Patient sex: M
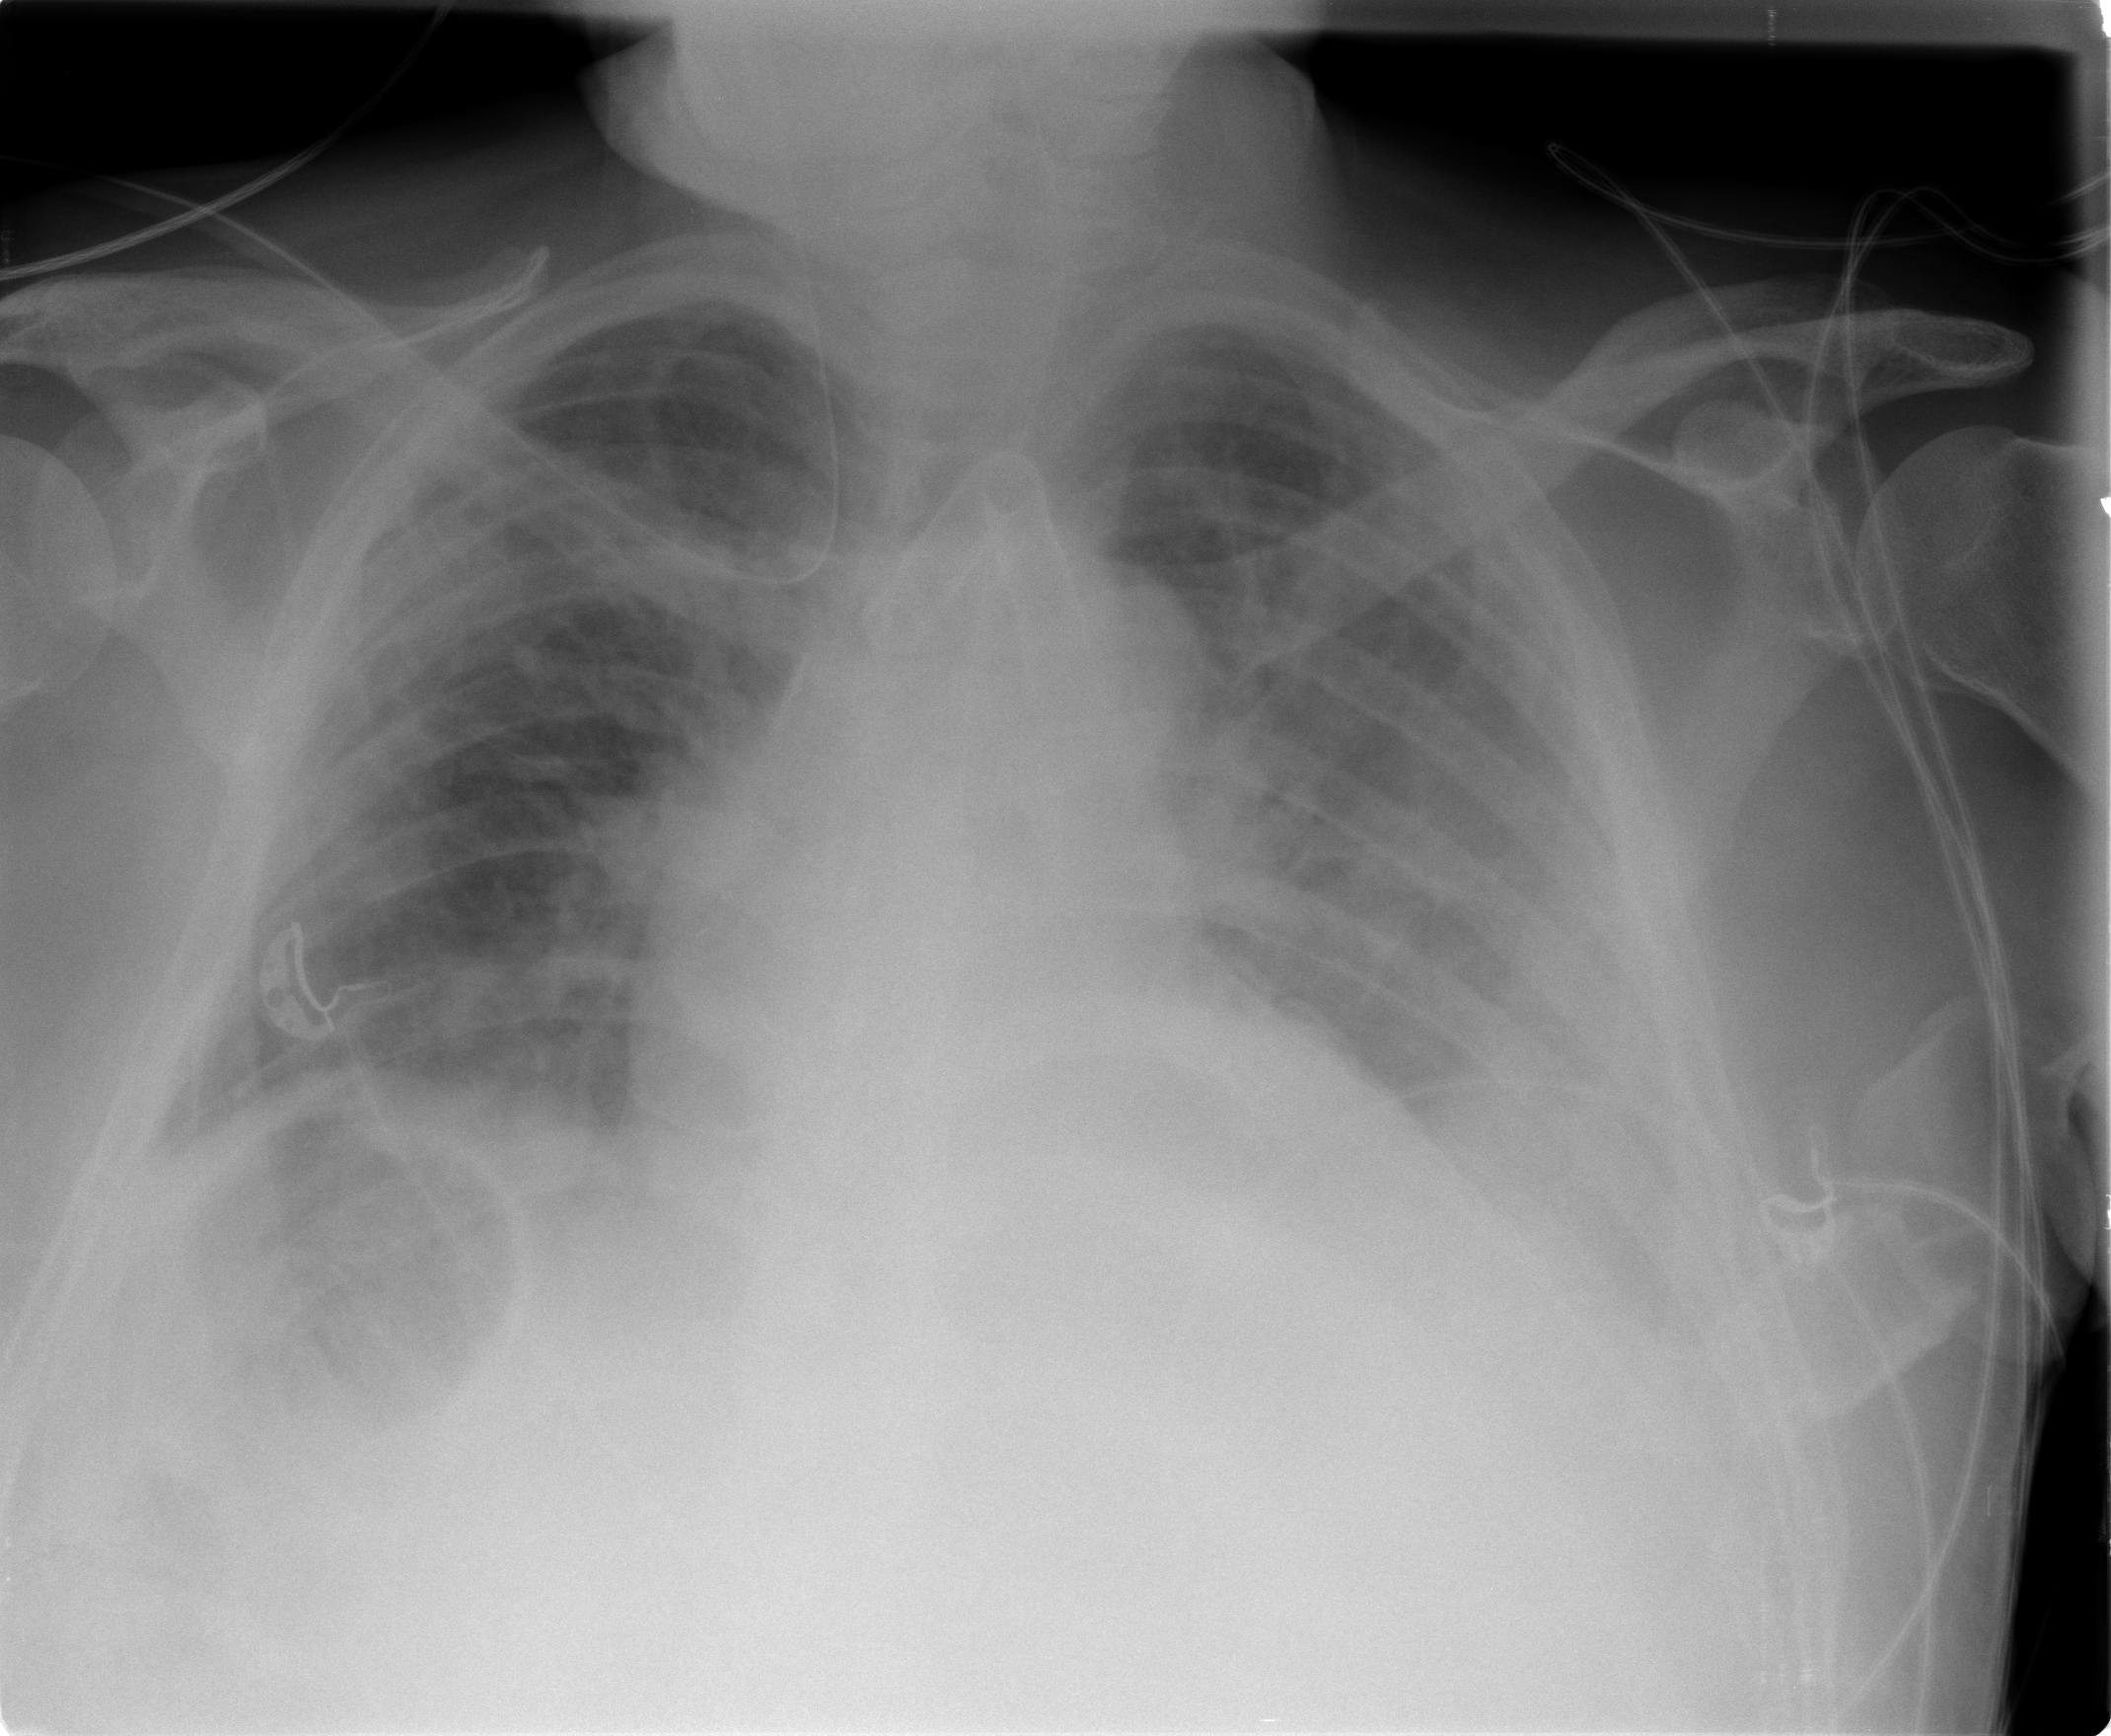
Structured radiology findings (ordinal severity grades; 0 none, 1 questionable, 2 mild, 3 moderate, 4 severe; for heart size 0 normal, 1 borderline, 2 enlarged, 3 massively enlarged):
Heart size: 2
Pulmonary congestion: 3
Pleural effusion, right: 1
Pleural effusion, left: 2
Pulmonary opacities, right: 3
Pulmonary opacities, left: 2
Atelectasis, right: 2
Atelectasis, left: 2